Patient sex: F
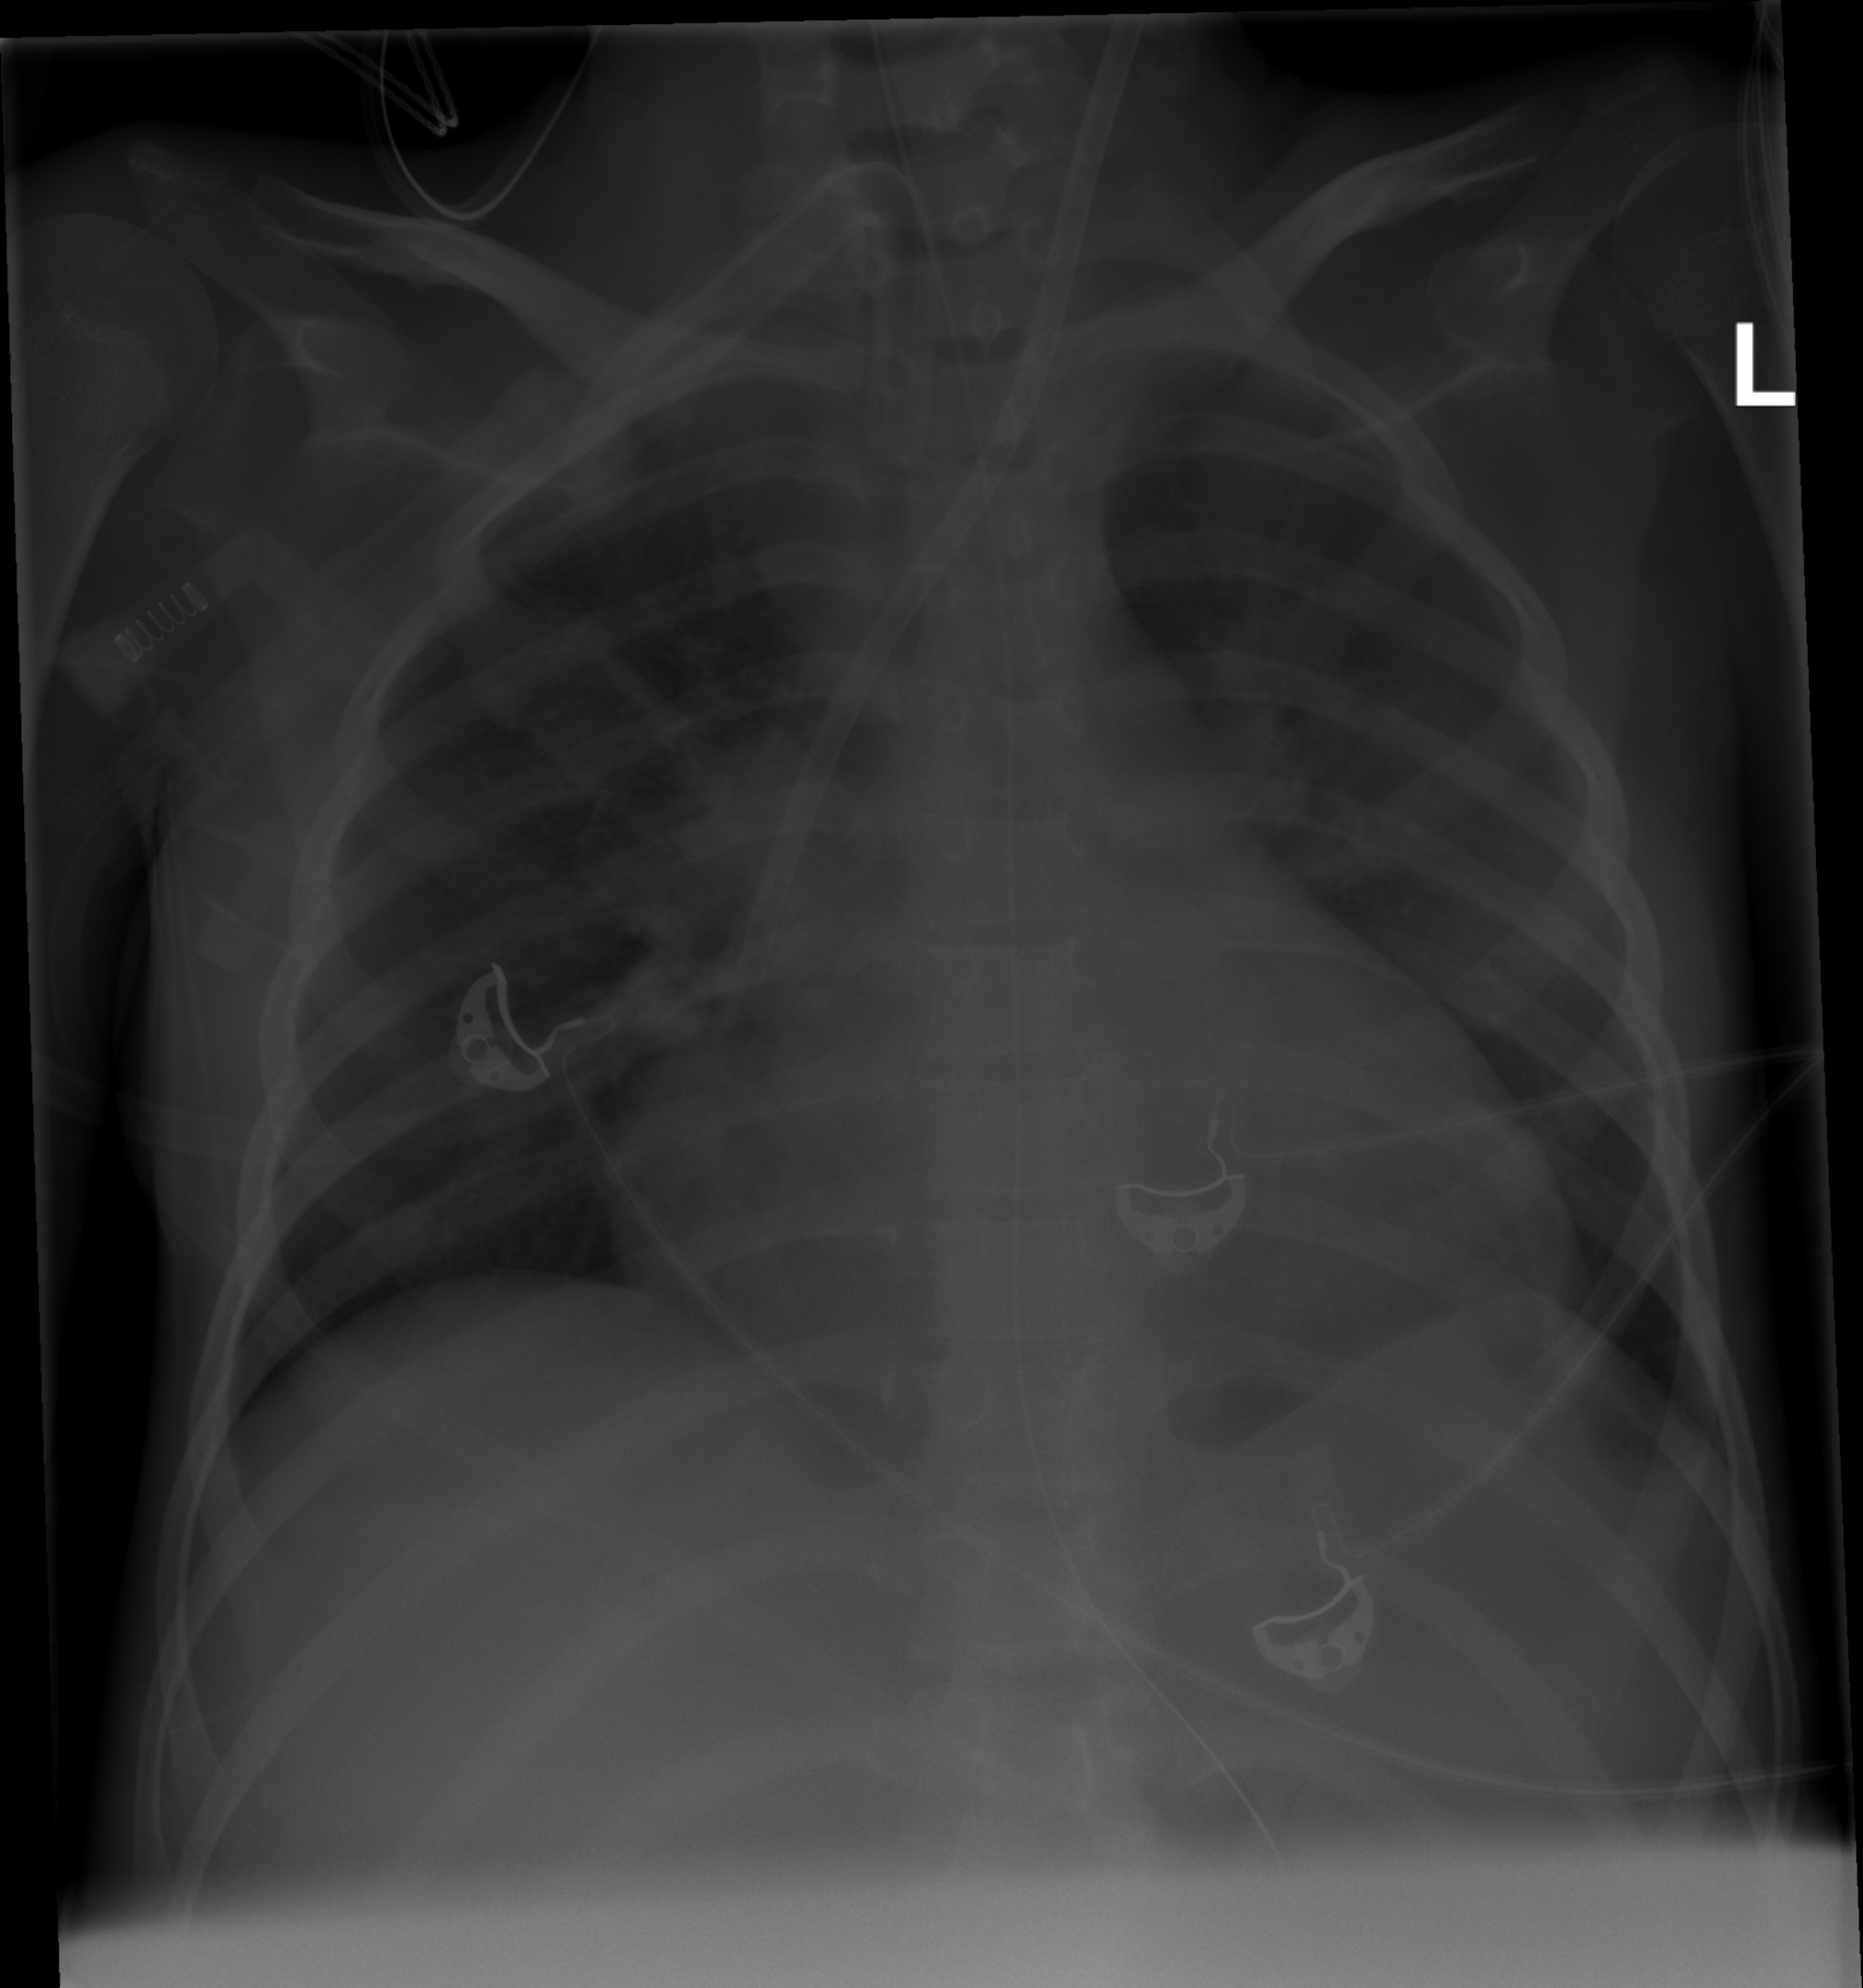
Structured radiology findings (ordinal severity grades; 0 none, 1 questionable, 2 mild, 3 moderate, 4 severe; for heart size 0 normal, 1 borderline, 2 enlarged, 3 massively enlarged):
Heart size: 2
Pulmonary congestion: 2
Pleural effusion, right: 2
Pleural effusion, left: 2
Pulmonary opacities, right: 0
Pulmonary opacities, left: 0
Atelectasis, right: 0
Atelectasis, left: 2